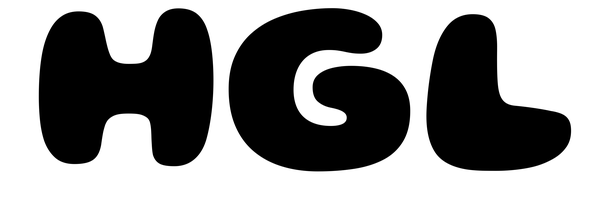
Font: Gluten_ExtraBold